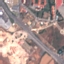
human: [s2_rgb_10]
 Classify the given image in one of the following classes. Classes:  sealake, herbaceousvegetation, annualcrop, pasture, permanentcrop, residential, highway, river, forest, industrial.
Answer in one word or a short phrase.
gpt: Highway